Question: MS Office apps have an <URL> to execute any command button, toggle button or split button. The docs say:
> - Identifier for the control (String)
Are the string command codes documented anywhere? Office apps have thousands of unique commands that can be viewed in the Options dialog, and it would be nice to have a reference of the string codes for all of these.

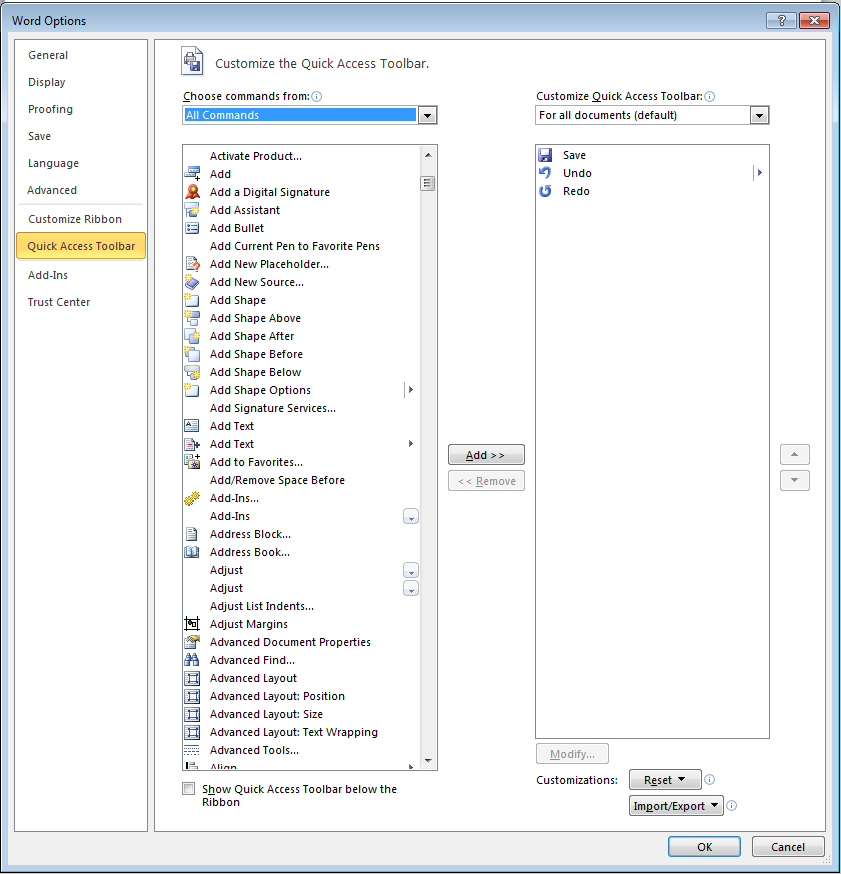
Answer: There are these:
- Office 2007: <URL>
And see further <URL>